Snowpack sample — Loveland Pass, Silver Plume, Colorado, USA (12/14/25, 10:50 AM MST)
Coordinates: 39.664, -105.882
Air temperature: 36 °F
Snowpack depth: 67 cm
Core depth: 10 cm
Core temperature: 50 °F
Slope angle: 6°, slope face: 326°
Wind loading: low
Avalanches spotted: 0
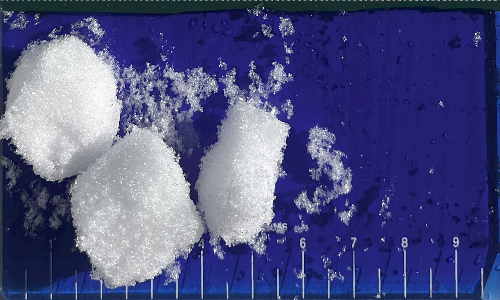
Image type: core
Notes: No avalanches spotted, very late start to the season with minimal snowpack